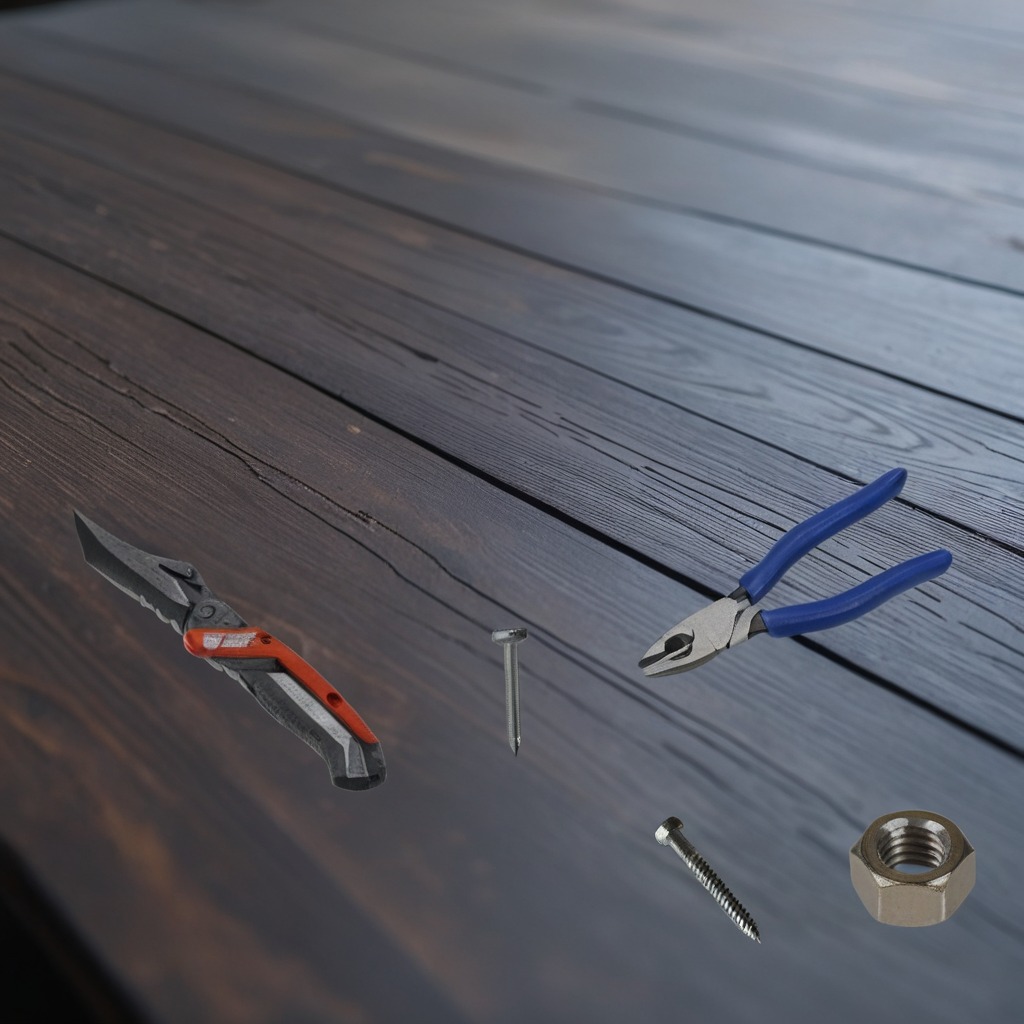
A utility knife, a metal machine screw, an iron nail, a pair of pliers, and a metal nut are lying on a table.